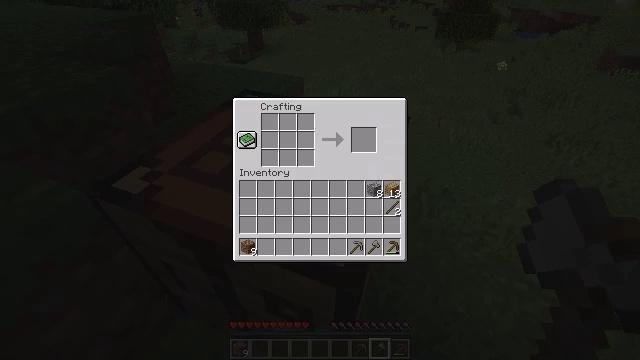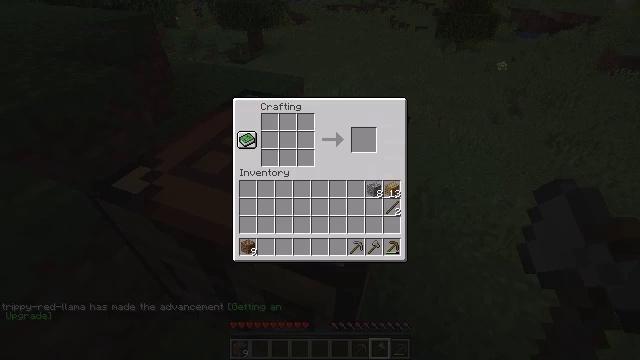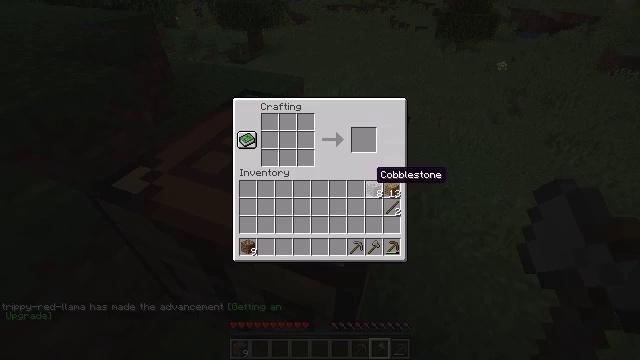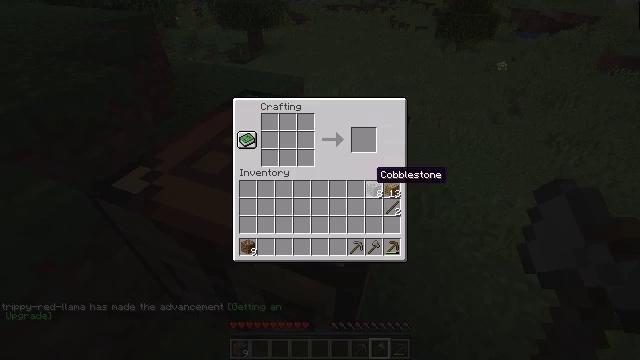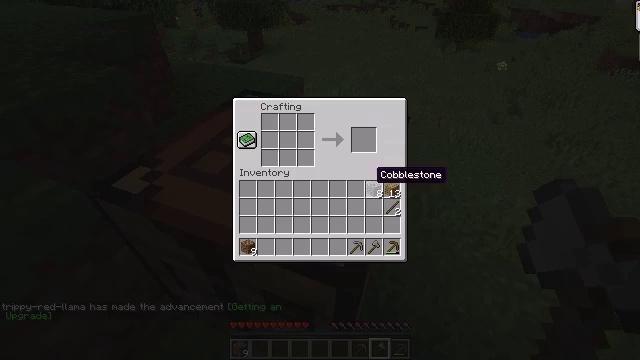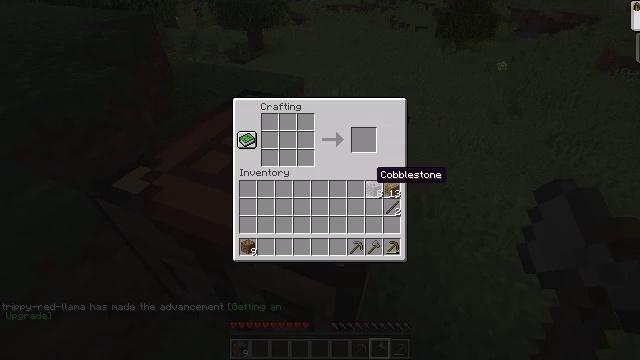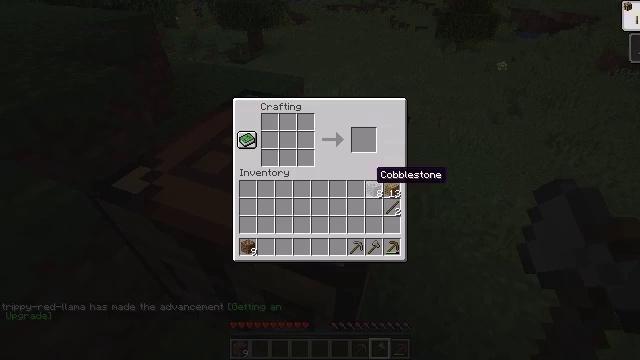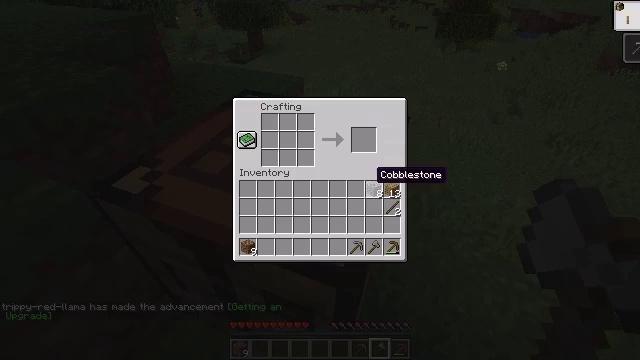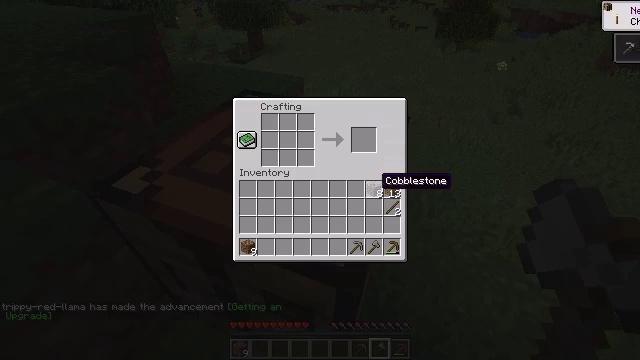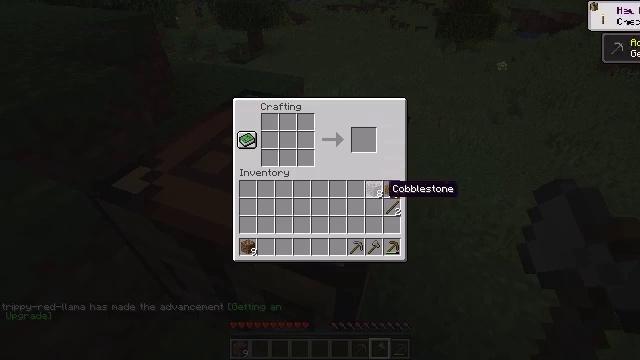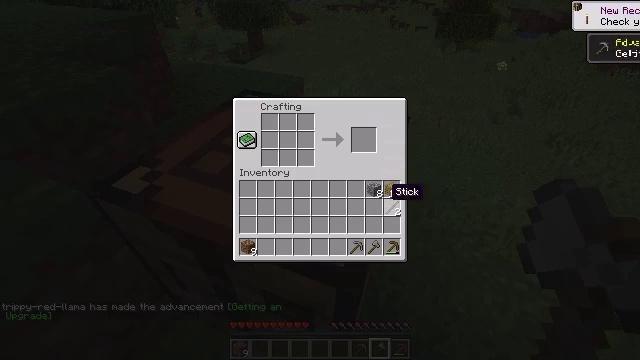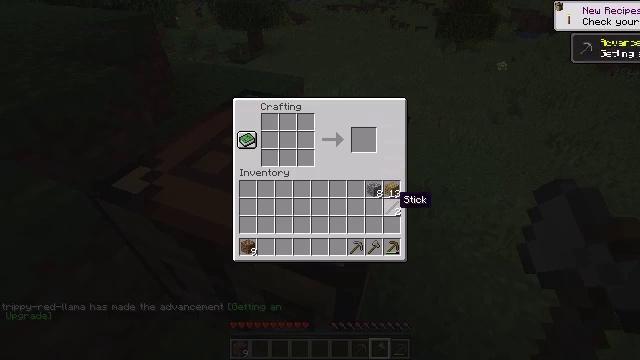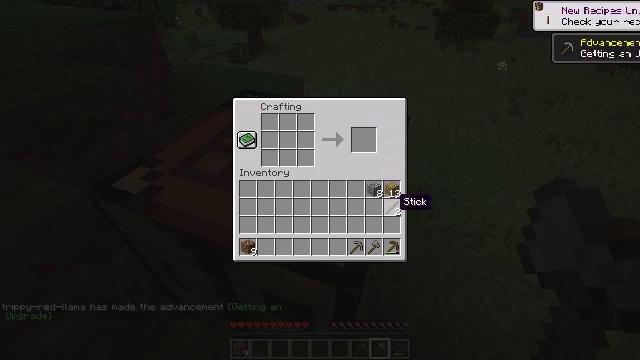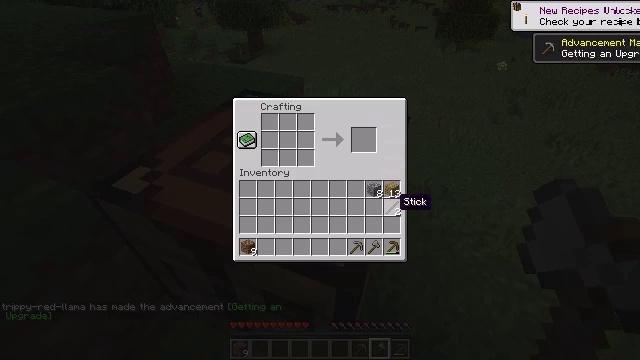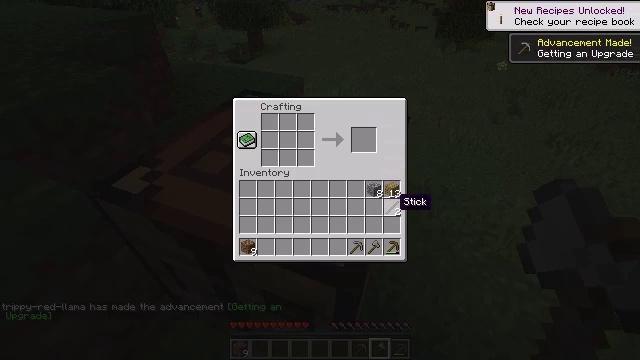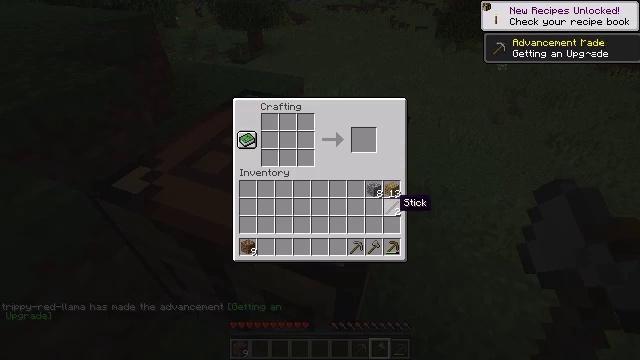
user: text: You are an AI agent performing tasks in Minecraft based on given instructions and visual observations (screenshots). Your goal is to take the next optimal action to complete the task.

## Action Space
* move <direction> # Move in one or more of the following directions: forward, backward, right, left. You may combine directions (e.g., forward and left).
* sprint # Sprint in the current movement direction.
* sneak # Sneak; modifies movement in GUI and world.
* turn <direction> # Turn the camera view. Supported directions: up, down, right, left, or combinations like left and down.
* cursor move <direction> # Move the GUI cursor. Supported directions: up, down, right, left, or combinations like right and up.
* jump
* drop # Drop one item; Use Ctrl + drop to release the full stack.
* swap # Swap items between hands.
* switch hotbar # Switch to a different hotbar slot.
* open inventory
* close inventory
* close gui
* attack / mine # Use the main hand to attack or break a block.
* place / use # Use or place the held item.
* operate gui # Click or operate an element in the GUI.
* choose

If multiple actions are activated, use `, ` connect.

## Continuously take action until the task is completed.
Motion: motion action
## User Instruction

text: Drop a wooden pickaxe.
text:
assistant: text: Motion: sneak, cursor move down, open gui
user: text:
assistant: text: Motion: sneak, cursor move down
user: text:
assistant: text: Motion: no_op
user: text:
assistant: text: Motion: no_op
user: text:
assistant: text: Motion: no_op
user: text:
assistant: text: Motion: no_op
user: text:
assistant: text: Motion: no_op
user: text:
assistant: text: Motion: no_op
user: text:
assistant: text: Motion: cursor move right and down
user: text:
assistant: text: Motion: no_op
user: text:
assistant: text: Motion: cursor move right and down
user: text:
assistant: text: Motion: no_op
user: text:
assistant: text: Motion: no_op
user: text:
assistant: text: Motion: no_op
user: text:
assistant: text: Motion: no_op
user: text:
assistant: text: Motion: no_op
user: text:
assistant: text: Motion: no_op
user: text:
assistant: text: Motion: no_op
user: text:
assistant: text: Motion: no_op
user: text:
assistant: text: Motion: no_op
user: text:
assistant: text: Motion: no_op
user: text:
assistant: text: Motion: no_op
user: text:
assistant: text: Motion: no_op
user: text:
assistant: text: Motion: no_op
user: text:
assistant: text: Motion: no_op
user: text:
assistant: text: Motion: close gui
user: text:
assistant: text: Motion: turn left, open inventory
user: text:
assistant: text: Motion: turn left
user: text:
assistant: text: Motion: turn left
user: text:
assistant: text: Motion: move left, turn left and up